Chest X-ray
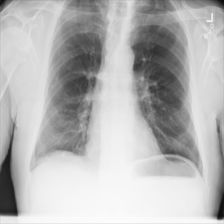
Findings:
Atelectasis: negative
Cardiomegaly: negative
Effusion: negative
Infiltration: negative
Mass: negative
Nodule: negative
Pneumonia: negative
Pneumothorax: negative
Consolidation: negative
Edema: negative
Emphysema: negative
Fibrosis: negative
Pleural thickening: negative
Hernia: negative